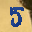
Label: 5